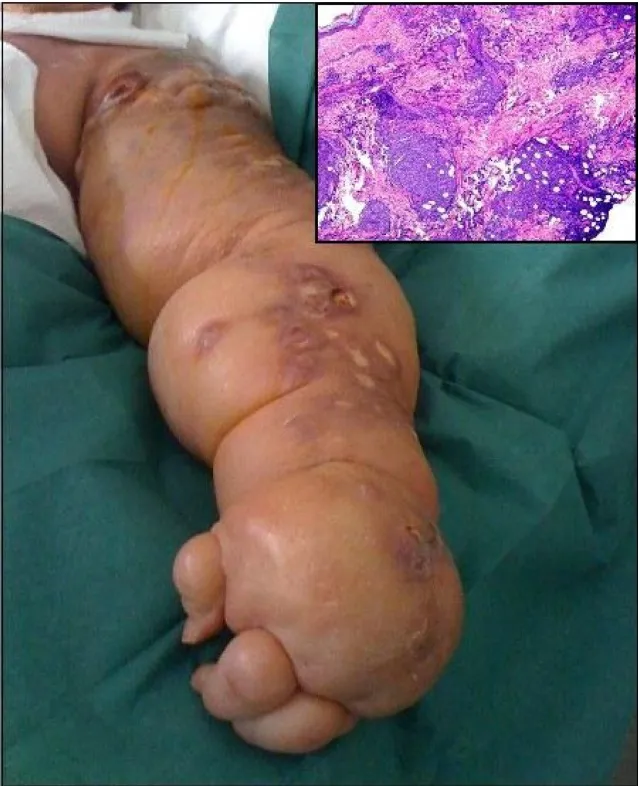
The photo shows the massive dissemination of cutaneous lesions over the entire arm surface, appearing as confluent nodules, partially ulcerated and infected. All lesions were confined to the region of LE. The biopsy revealed the multinodular infiltration of lymphoid cells (hematoxylin and eosin staining, 40x magnification).
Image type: medical_photograph (other_medical_photograph)